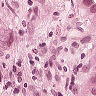
Metastatic tissue present: yes